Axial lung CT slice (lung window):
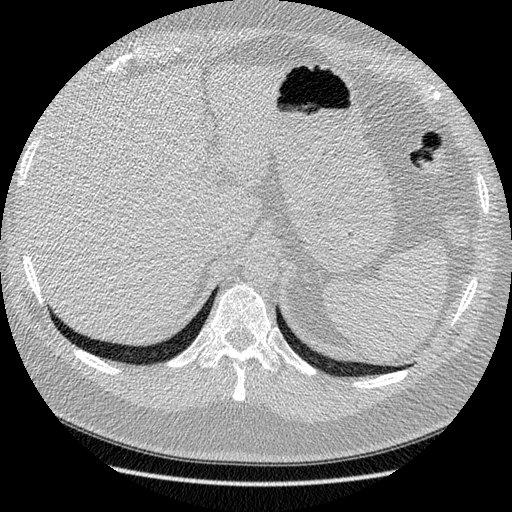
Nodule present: no